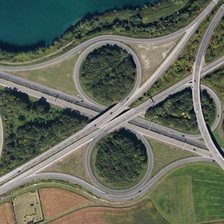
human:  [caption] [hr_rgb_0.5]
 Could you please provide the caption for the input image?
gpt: a viaduct shaped three circles with green trees is near a river .

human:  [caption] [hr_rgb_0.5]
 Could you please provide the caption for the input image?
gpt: a viaduct shaped three circles with green trees is near a river .

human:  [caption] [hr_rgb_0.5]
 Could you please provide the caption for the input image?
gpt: a viaduct shaped three circles with green trees is near a river .

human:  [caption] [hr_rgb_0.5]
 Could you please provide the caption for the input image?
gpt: a viaduct shaped three circles with green trees is near a river .

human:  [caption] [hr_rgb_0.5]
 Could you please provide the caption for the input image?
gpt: a viaduct shaped three circles with green trees is near a river .